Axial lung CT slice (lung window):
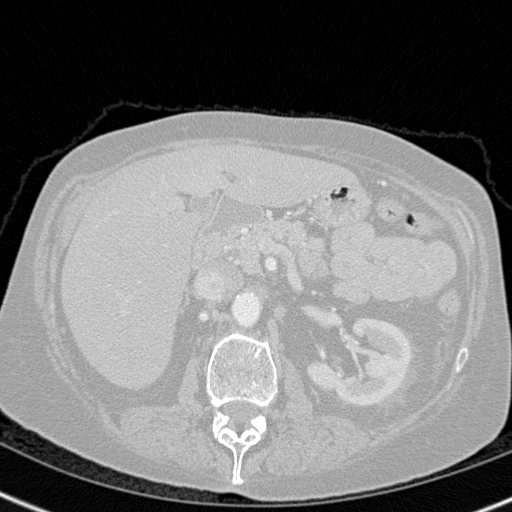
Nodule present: no